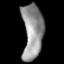
Tissue: lung
Cell type: Myeloid cells
Senescence score: 0.6569
Nuclear area (px): 1118
Mean DAPI intensity: 146.555